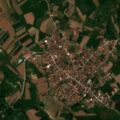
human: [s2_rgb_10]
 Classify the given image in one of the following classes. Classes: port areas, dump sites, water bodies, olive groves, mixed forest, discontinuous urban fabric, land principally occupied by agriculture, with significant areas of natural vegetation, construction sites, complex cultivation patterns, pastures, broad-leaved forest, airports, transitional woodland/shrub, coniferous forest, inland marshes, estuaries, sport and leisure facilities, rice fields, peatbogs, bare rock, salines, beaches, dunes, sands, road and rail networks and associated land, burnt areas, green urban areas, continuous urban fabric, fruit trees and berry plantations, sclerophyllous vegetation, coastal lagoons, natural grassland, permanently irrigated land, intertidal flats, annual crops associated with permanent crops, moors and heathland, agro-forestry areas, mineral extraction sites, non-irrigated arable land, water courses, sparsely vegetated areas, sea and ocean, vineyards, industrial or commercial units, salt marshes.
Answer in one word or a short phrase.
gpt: discontinuous urban fabric, complex cultivation patterns, land principally occupied by agriculture, with significant areas of natural vegetation, broad-leaved forest